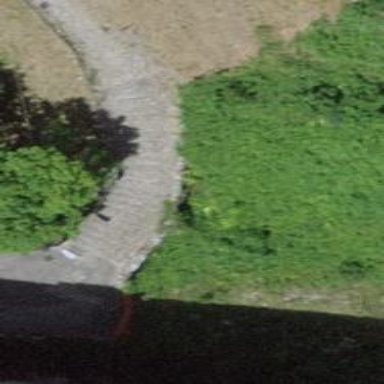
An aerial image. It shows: Steps with tracktype of grade3.